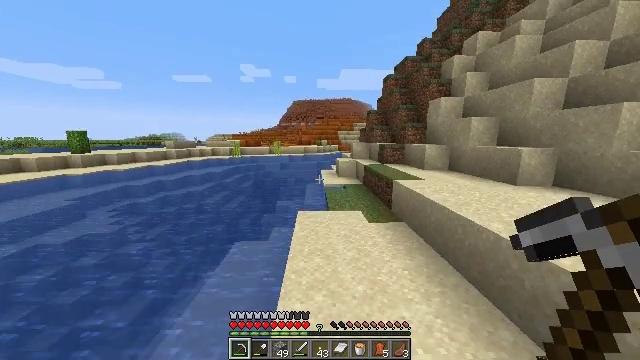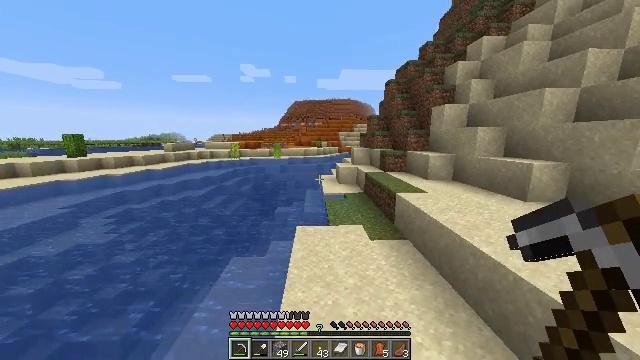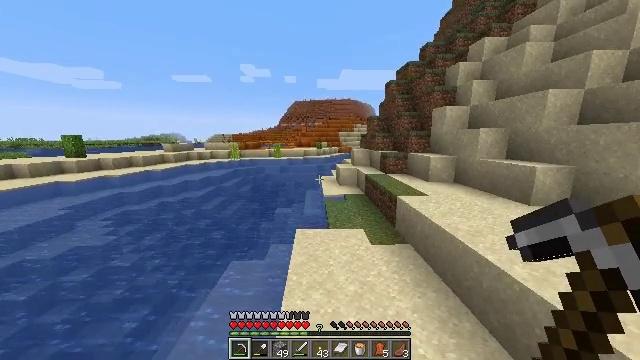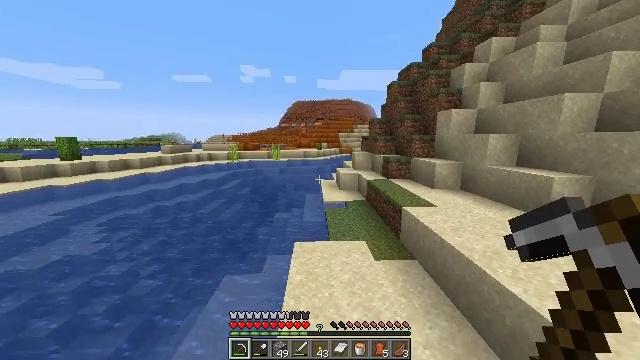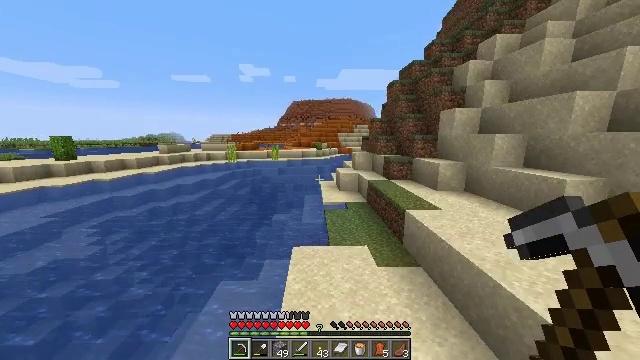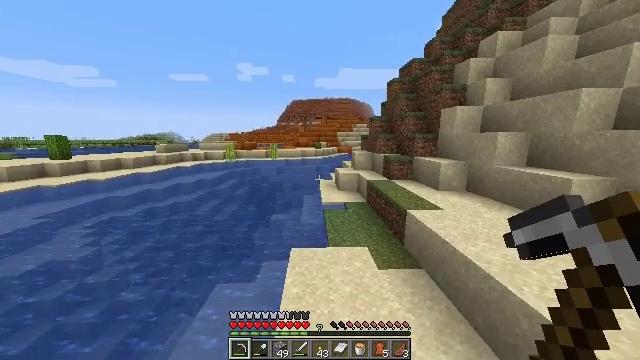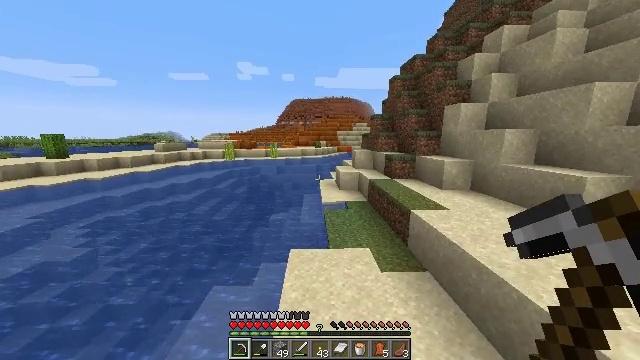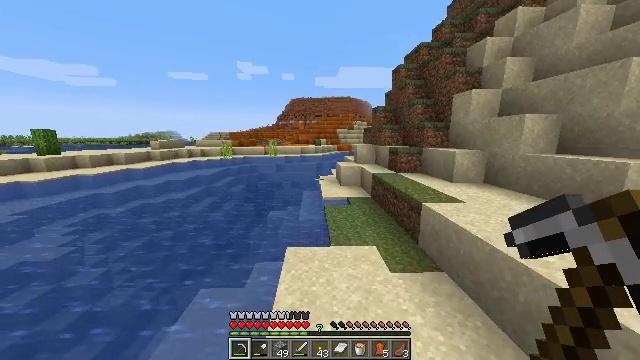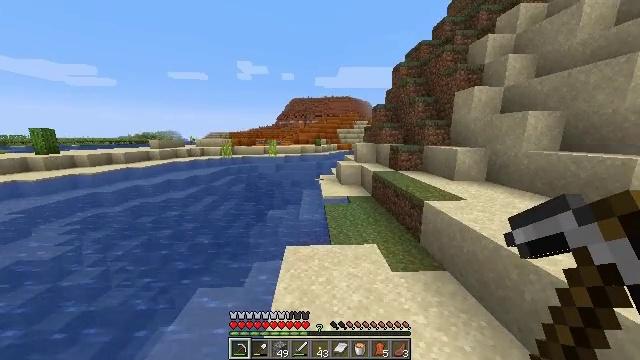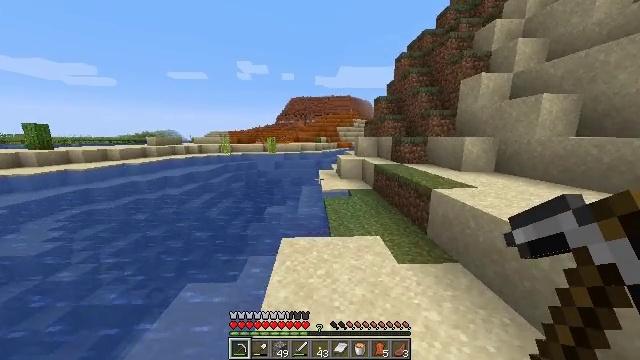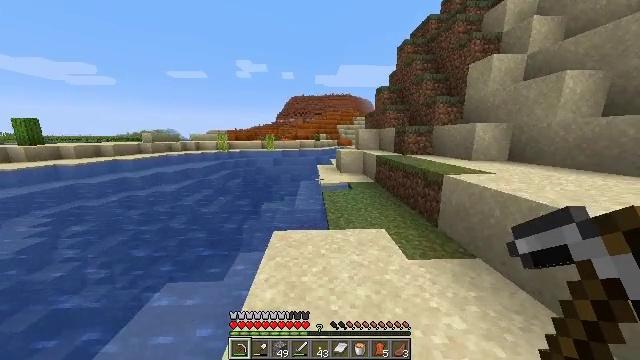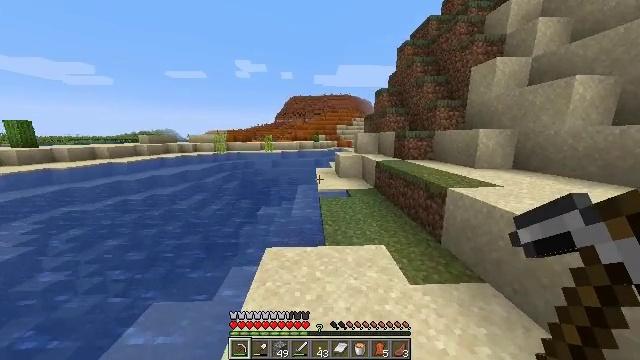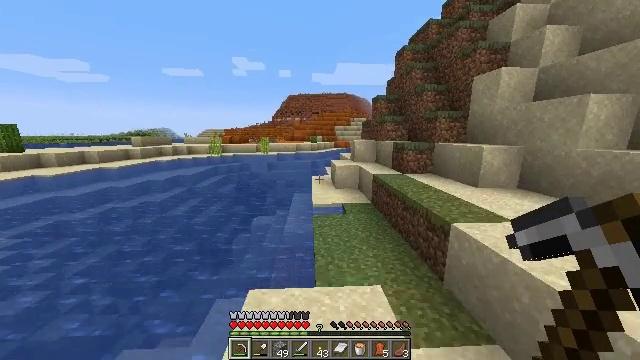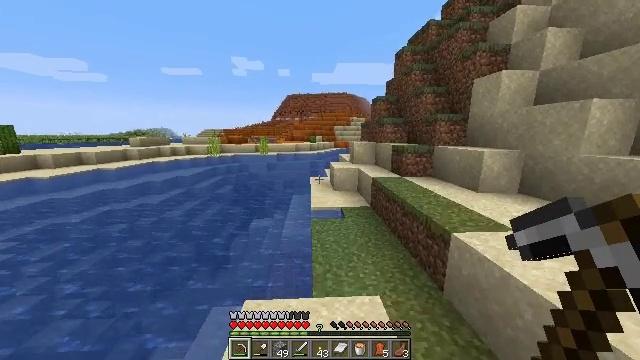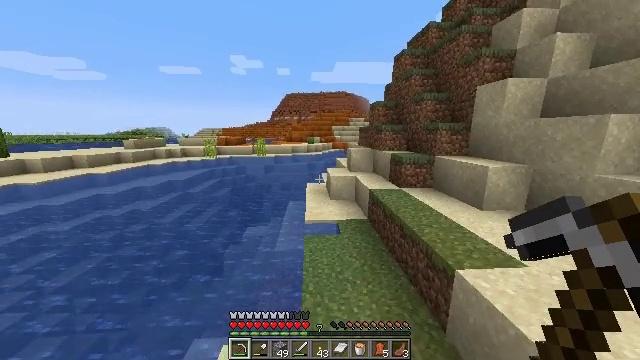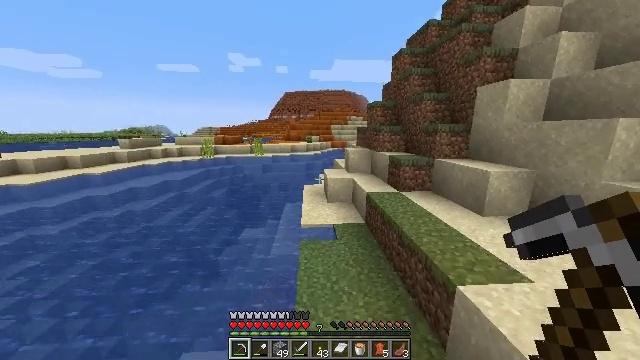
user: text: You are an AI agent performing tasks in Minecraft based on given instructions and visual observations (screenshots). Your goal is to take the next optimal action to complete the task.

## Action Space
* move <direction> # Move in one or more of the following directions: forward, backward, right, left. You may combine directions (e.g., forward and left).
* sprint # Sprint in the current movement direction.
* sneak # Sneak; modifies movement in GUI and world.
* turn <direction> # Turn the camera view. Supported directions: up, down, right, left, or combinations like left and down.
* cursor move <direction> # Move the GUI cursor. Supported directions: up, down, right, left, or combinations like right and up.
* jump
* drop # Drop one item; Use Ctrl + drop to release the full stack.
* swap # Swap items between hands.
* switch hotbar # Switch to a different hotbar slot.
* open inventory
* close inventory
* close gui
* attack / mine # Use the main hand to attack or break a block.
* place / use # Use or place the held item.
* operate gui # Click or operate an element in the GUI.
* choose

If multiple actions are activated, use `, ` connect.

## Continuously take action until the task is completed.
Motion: motion action
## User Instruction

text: Dig up the terracotta.
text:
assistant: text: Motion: move forward, sprint, jump
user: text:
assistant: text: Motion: move forward, sprint, jump
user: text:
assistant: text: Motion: move forward, sprint, jump
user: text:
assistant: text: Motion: move forward, sprint, jump
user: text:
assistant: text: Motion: move forward, sprint, jump
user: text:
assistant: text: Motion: move forward, sprint, jump
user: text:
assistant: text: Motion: move forward, sprint, jump
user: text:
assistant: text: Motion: move forward and move right, sprint, jump
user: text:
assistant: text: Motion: move forward and move right, sprint, jump
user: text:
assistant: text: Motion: move forward and move right, sprint, jump
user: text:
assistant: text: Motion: move forward and move right, sprint, jump
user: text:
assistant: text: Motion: move forward and move right, sprint, jump
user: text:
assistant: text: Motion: move forward and move right, sprint, jump
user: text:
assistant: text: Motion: move forward and move right, sprint, jump
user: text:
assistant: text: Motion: move forward and move right, sprint, jump
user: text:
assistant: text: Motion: move forward, sprint, jump
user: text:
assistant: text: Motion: move forward, sprint, jump
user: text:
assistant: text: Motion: move forward, sprint, jump
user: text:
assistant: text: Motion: move forward, sprint, jump
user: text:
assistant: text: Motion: move forward, sprint
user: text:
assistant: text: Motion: move forward, sprint
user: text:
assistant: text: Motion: move forward, sprint
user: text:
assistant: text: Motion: move forward, sprint
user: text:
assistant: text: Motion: move forward, sprint
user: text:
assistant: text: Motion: move forward, sprint
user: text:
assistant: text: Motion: move forward, sprint
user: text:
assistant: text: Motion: move forward, sprint
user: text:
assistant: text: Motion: move forward, sprint
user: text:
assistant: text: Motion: move forward, sprint
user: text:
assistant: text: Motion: move forward, sprint